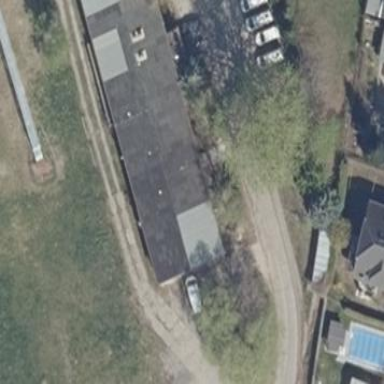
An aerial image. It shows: Commercial building.